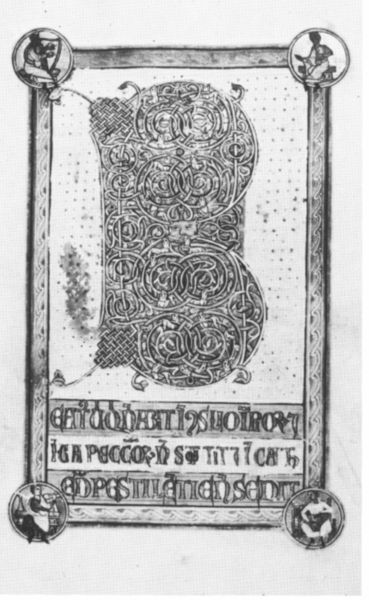
Titel: Iona Psalter
Institution: Edinburgh, National Library
Schlagwörter: zeichnung, muster, buch, text, buchstabe, arabisch, medallion, verschlungen, emblem, viereck, labyrinth, b, verschlngen